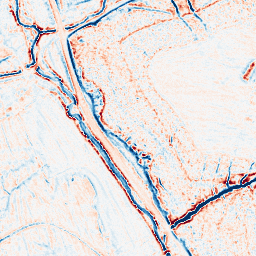
Category: edge_preserving
Decomposition family: bilateral
Decomposition parameters: d: 9
sigma_color: 150
sigma_space: 75
Upsampling method: quartic
Upsampling parameters: scale: 2
Upsampling scale: 2